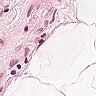
Metastatic tissue present: no